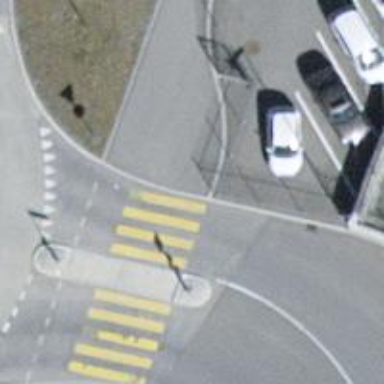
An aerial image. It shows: Uncontrolled zebra crossing with pedestrian island.